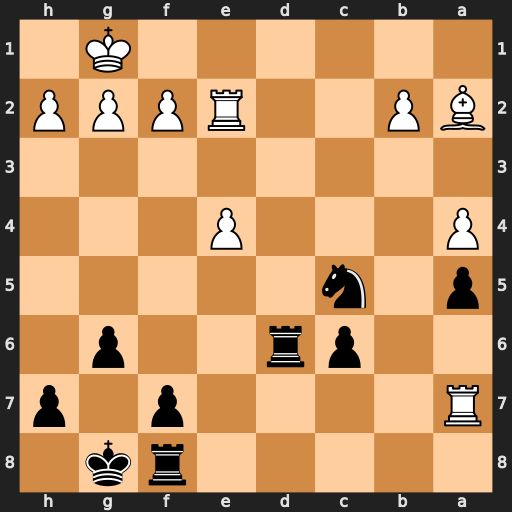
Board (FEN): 5rk1/R4p1p/2pr2p1/p1n5/P3P3/8/BP2RPPP/6K1
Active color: b
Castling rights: -
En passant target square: -
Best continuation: Rd1+ Re1 Rxe1#